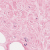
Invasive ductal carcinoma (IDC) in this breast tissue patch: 0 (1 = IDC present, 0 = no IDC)